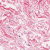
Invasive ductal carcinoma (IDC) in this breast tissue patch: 0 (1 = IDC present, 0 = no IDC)